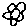
Label: flower